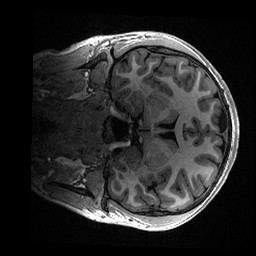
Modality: T1w
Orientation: coronal
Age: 20
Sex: male
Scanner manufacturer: ge
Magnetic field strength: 3 T
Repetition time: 0.006952 s
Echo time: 0.00292 s